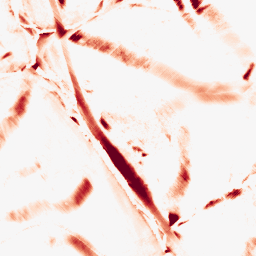
Category: morphological
Decomposition family: morphological_diamond
Decomposition parameters: operation: opening
radius: 15
Upsampling method: edge_directed
Upsampling parameters: scale: 2
Upsampling scale: 2